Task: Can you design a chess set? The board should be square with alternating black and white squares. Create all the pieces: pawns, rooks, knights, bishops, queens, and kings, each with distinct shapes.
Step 812:
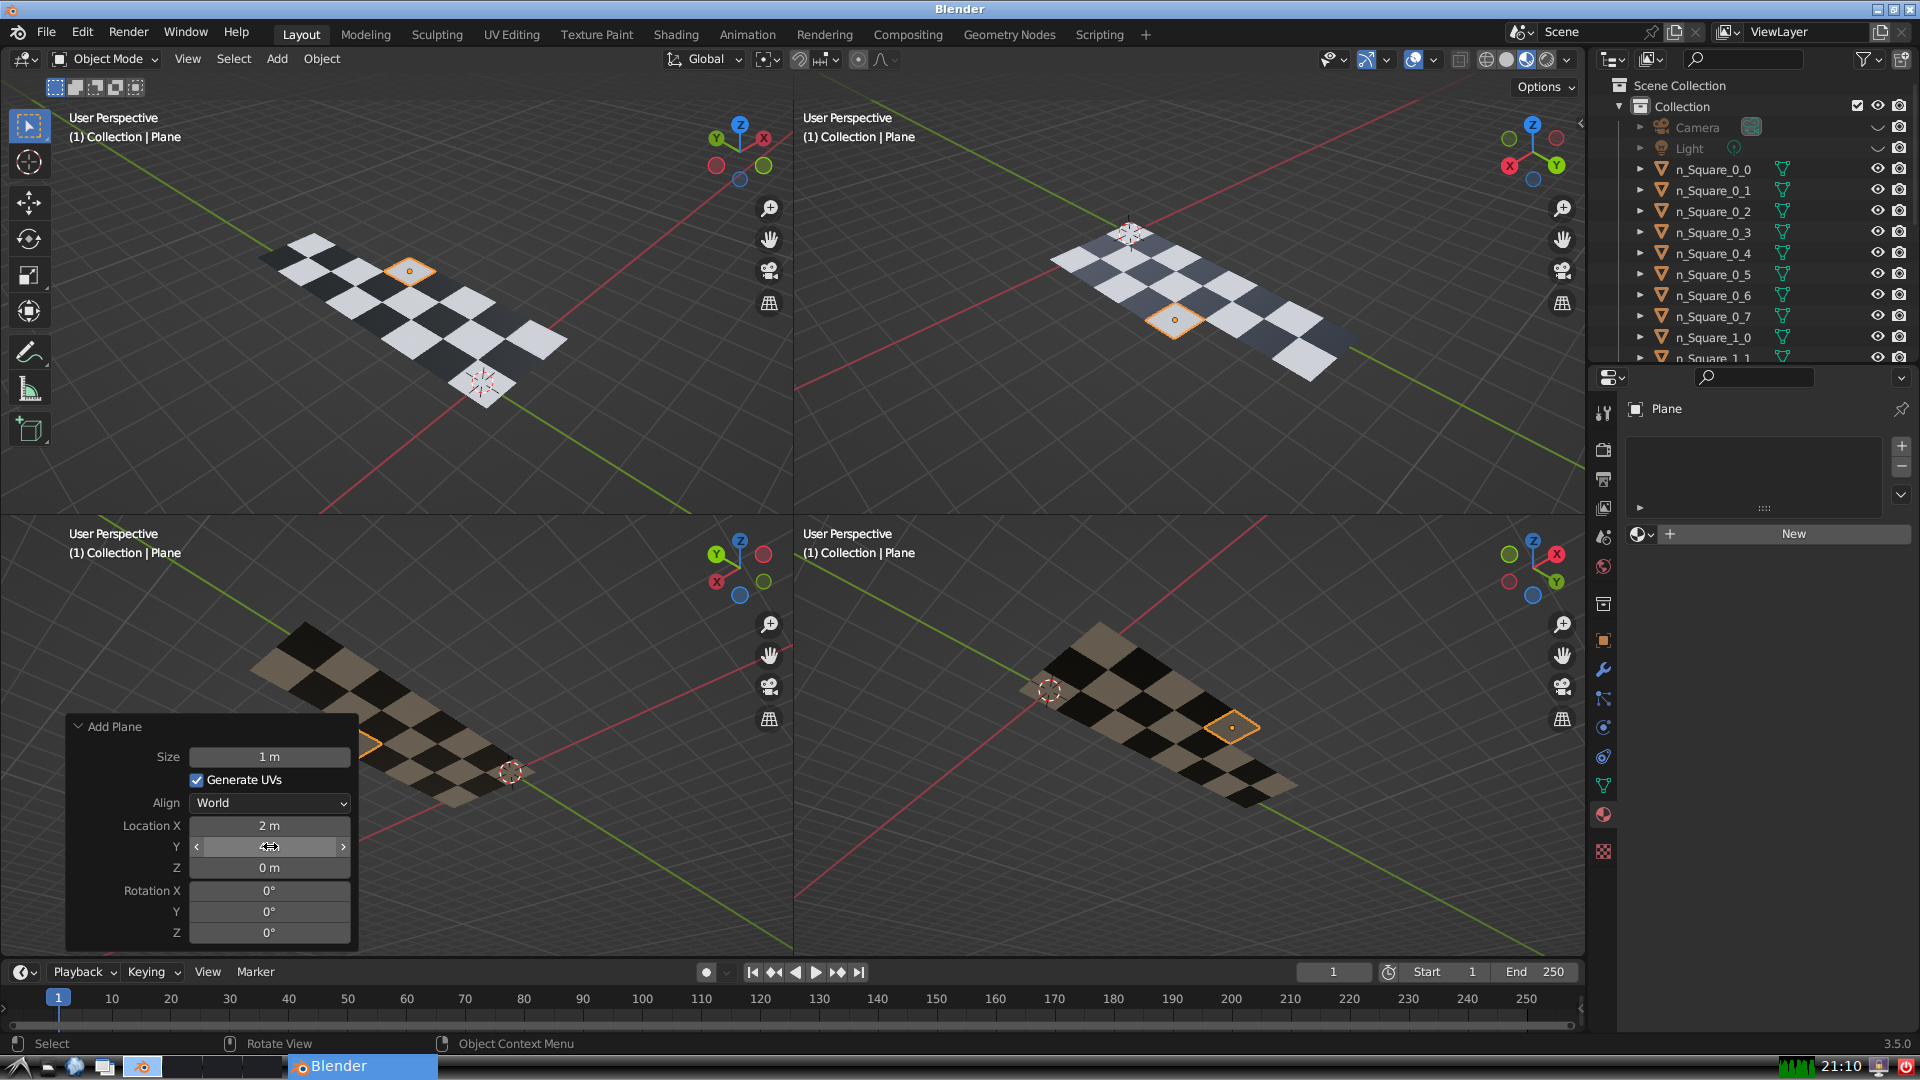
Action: {"mouse_move": [270, 867]}